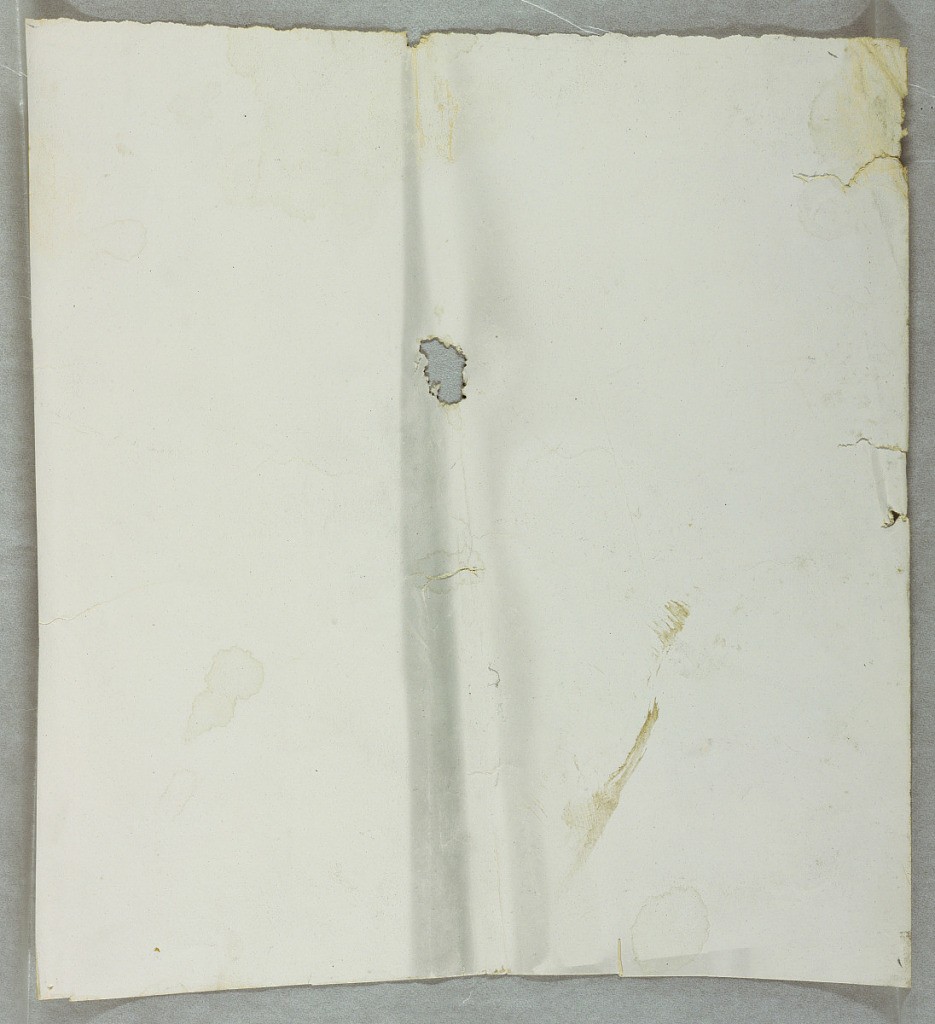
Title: Sidewall - fragment
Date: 1850–60
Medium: Machine-printed on machine-made paper
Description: Unprinted off-white or taupe ground paper.  Very soiled, with dark streak across center. Small loss in middle of sample.